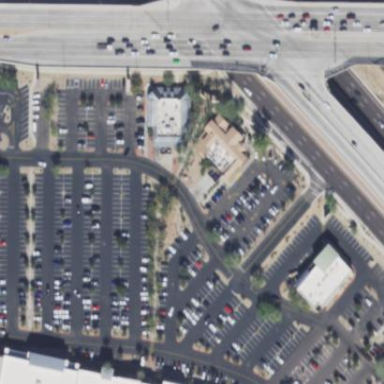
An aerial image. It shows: Parking area with surface.